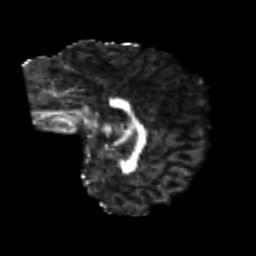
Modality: FA
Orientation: sagittal
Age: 26
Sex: female
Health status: healthy
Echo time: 0.074 s